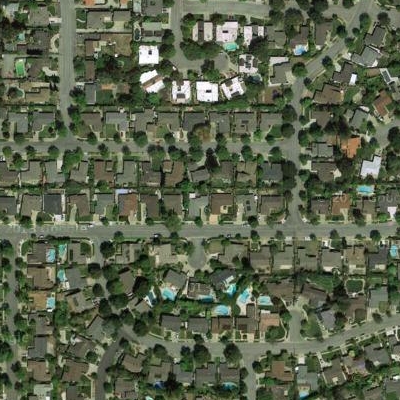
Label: Resident